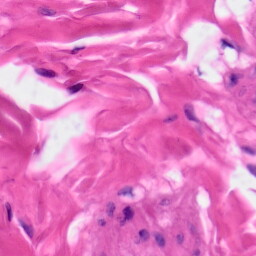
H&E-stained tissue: Skin